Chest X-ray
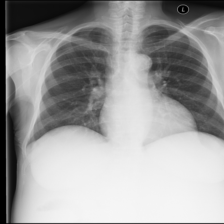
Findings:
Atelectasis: negative
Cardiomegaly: negative
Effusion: negative
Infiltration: negative
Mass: negative
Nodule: negative
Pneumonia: negative
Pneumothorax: negative
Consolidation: negative
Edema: negative
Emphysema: negative
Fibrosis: negative
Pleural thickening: negative
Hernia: negative